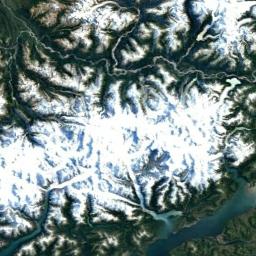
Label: snowberg